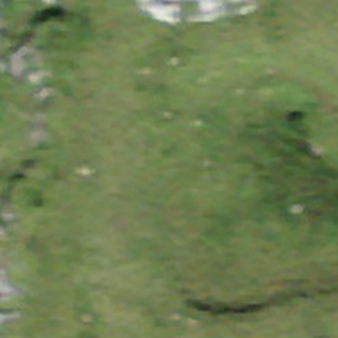
Label: other